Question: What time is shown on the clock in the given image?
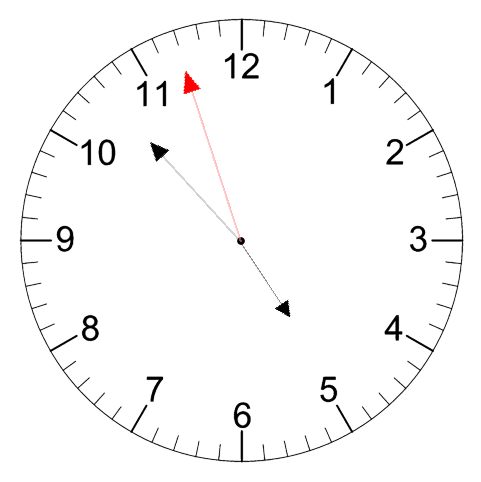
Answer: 04:52:57